Aerial crown-view tile of a tropical tree (Barro Colorado Island, Panama), acquired 20250818:
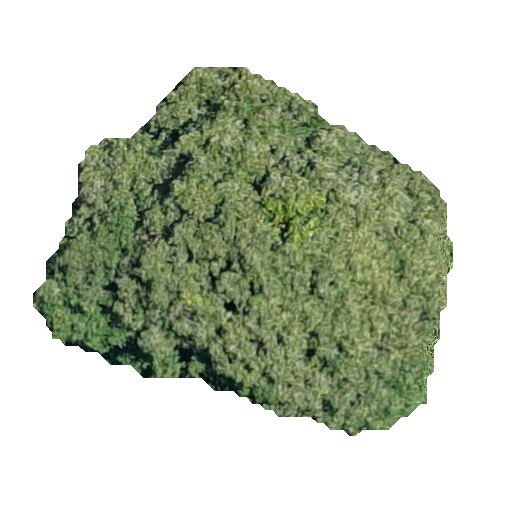
Species: Prioria copaifera
GBIF accepted scientific name: Prioria copaifera
Crown area: 150.01 m²